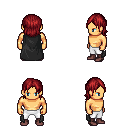
a pixel art fantasy rpg character, male body template, human, tanned skin, black cape, white pants, brunette long bangs hairstyle, maroon shoes, four views (front, back, left, right), 2x2 character sprite sheet, small pixel art, hard edges, no anti-aliasing